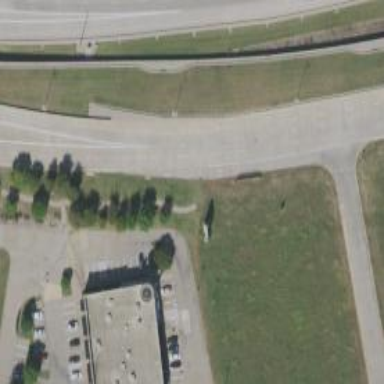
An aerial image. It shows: Secondary road with frontage road alongside.